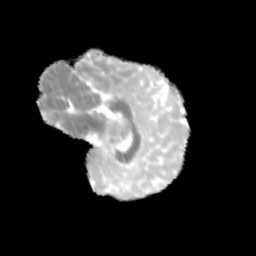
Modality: MD
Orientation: sagittal
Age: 9
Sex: female
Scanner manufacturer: siemens
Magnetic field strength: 3 T
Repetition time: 3.8 s
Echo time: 0.07 s